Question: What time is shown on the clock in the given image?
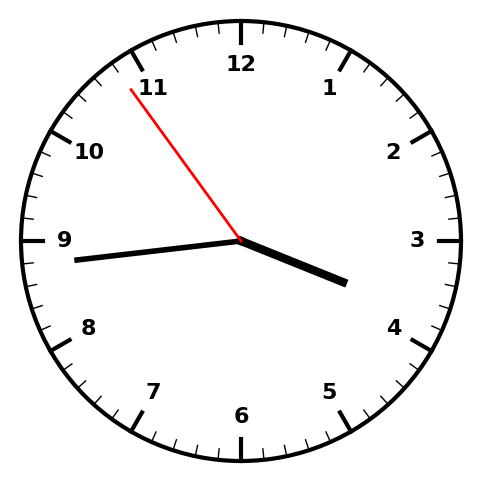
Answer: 03:43:54